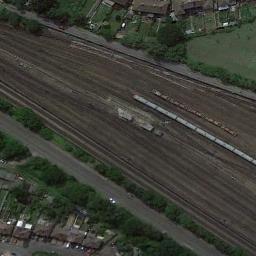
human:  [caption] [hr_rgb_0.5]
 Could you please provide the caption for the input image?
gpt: The railway is next to some trees and grass .

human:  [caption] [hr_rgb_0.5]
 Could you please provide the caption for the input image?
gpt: These railways are flanked by some houses and a train is on one railway .

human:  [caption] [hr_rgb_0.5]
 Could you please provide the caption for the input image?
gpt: There is a row of blue buildings on one side of the railway .

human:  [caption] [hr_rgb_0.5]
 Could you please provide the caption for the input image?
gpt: There are many trees and buildings beside the railway .

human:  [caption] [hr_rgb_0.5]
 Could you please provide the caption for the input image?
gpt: There are some trees beside the railway with a white train and a brown train .